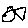
Label: fish